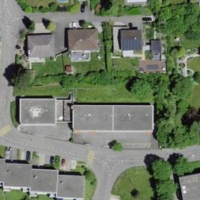
EUNIS habitat code: 54
Species observed at this site:
Dipsacus fullonum
Acer campestre